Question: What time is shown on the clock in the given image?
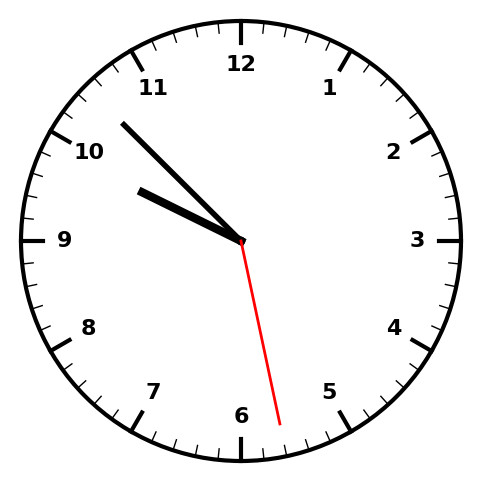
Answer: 09:52:28